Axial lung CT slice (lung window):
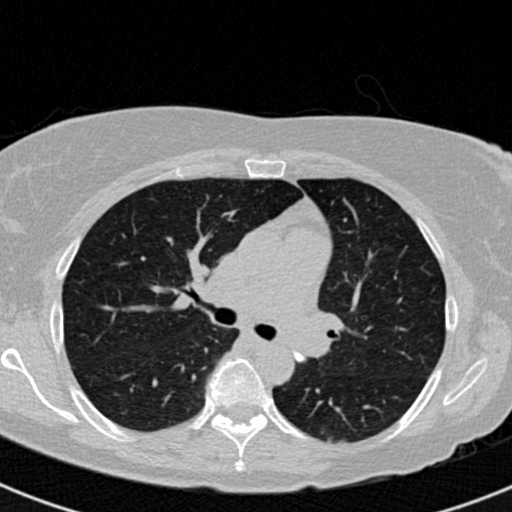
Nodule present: no